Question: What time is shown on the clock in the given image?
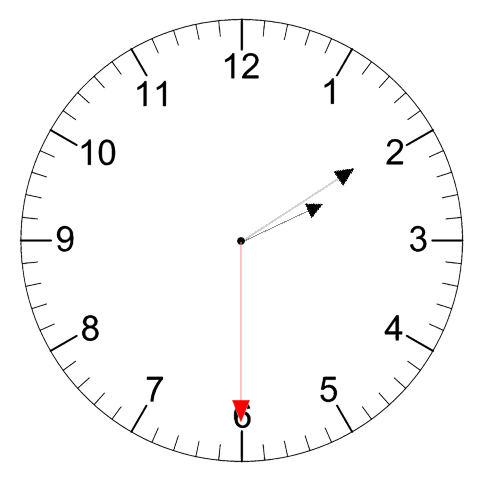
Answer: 02:09:30